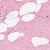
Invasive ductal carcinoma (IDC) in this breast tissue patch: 0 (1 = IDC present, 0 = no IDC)